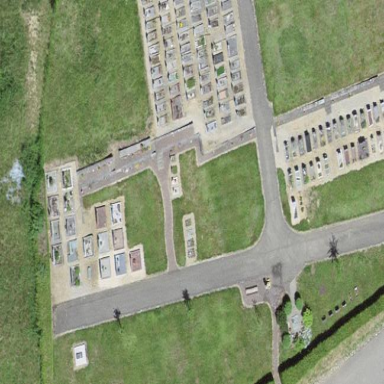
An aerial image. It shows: Cemetery.